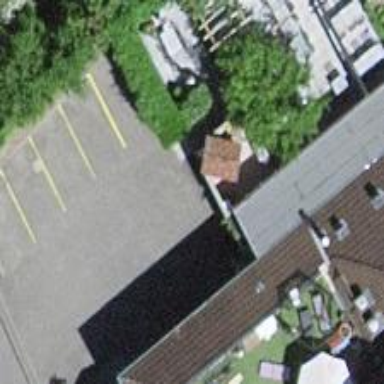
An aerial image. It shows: Parking area with surface.